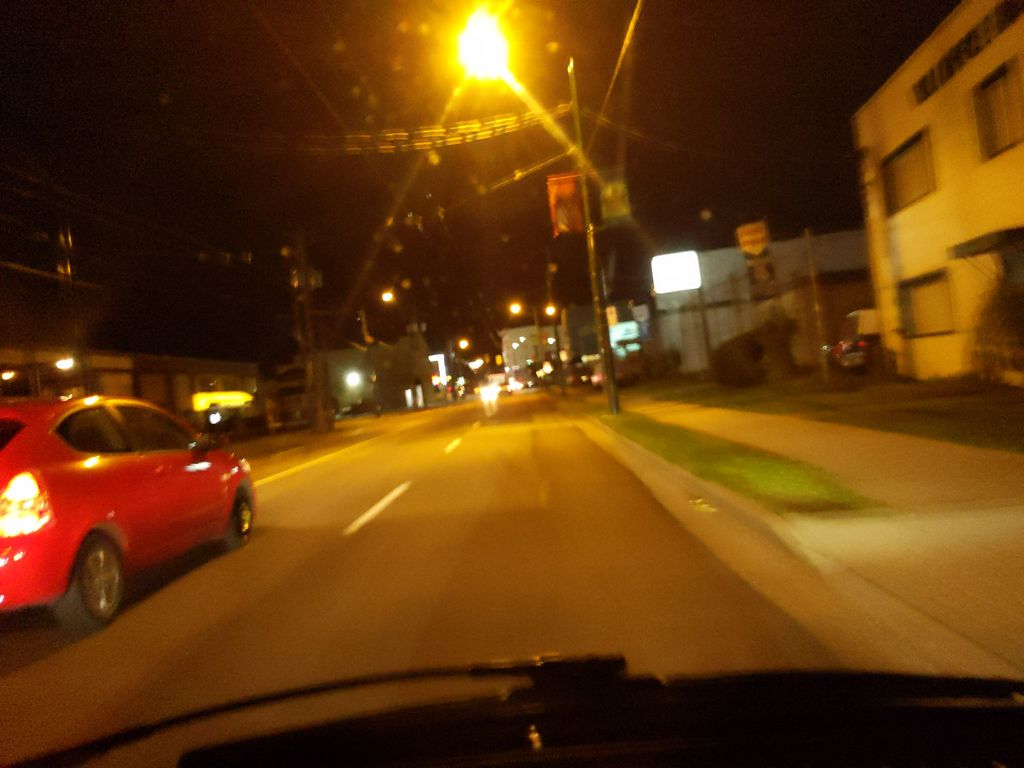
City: vancouver